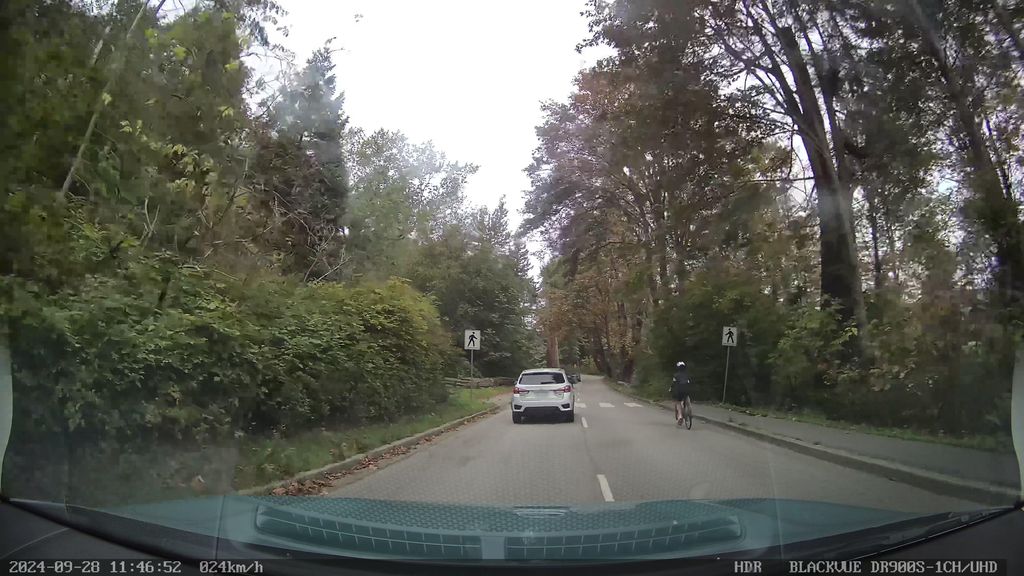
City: vancouver